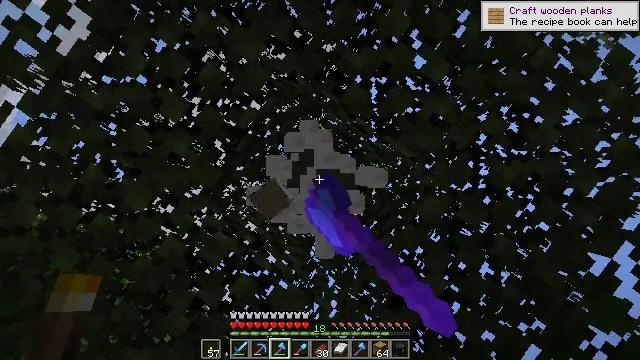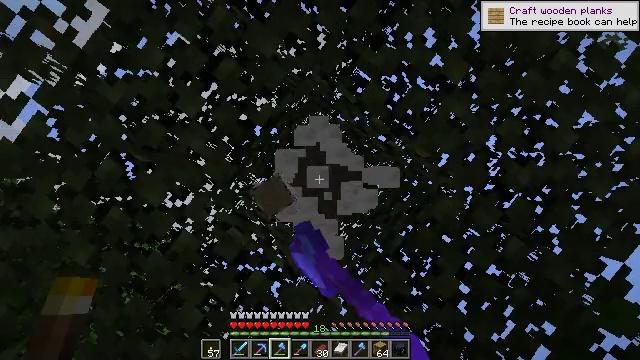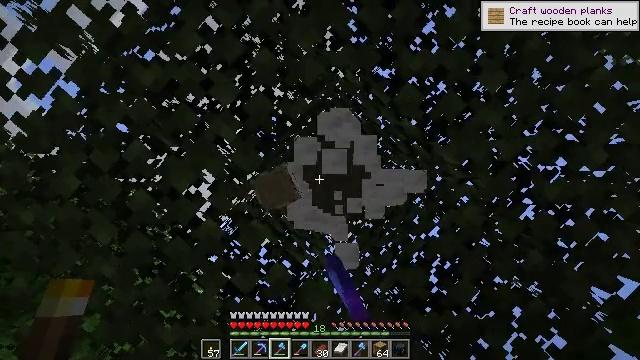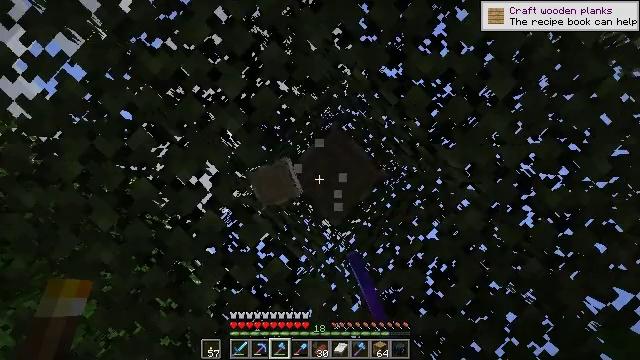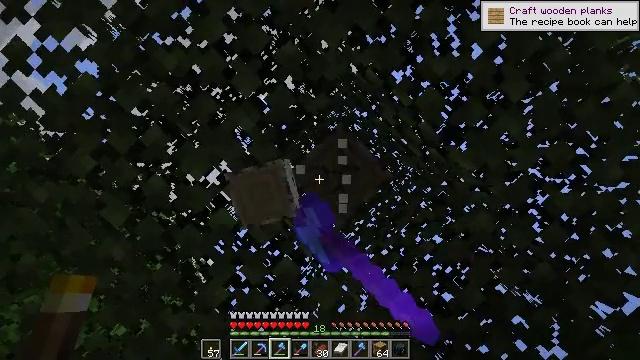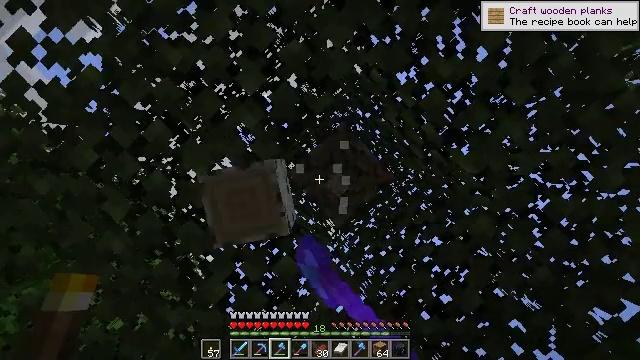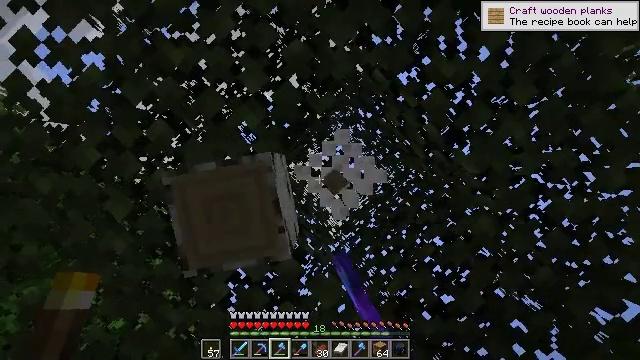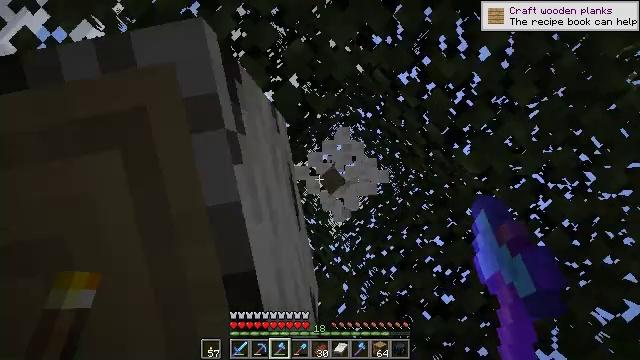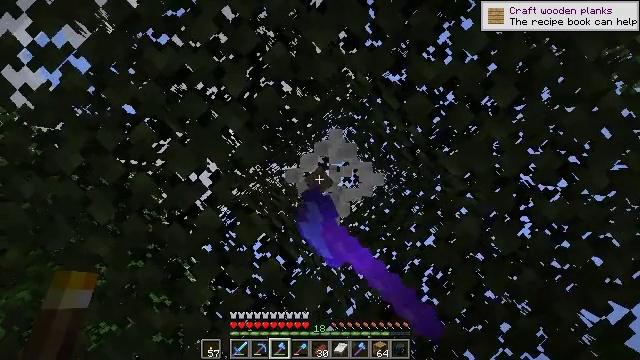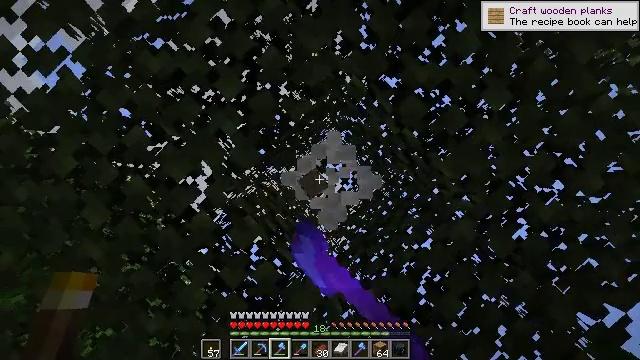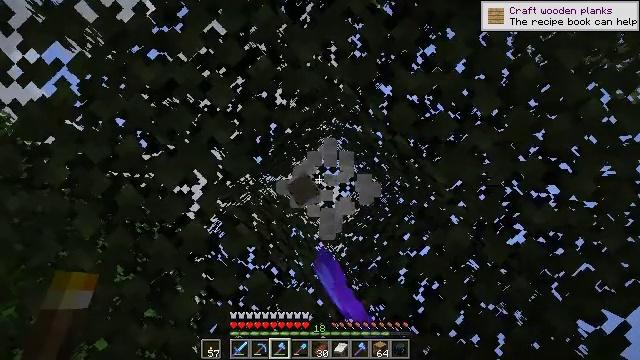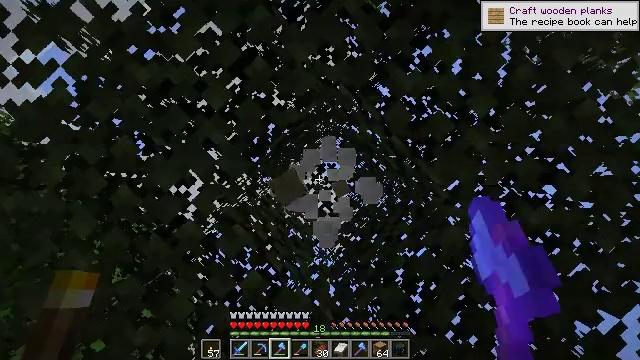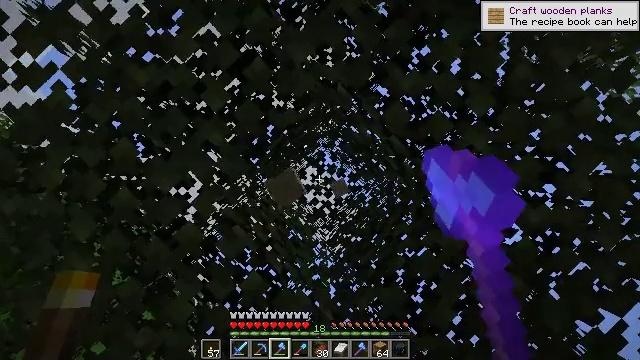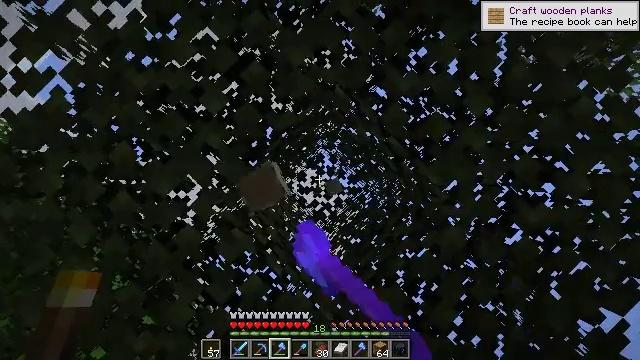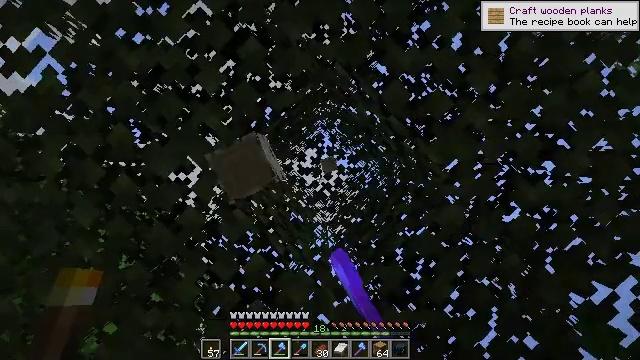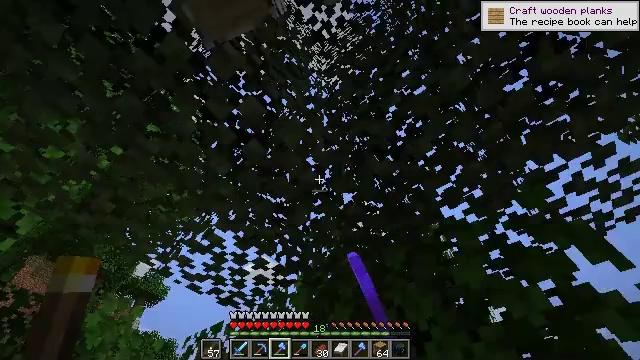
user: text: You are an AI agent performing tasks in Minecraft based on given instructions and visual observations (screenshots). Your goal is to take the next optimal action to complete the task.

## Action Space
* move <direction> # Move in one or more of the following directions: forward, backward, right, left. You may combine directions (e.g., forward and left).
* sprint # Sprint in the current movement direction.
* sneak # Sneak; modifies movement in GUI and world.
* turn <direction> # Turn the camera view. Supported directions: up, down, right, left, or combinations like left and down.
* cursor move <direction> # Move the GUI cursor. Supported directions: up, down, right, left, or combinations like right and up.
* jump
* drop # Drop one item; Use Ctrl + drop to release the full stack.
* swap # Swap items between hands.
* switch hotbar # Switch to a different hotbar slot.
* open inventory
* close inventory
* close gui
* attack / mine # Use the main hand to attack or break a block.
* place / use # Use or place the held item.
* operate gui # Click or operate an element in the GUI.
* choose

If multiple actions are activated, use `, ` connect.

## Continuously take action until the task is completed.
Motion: motion action
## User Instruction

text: Gather birch log for crafting.
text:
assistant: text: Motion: move left, turn right, attack / mine
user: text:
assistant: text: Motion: turn right and down, attack / mine
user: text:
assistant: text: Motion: turn right, attack / mine
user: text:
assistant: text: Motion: turn right, attack / mine
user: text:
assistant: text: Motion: turn right, attack / mine
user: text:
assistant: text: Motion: attack / mine
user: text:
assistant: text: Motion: attack / mine
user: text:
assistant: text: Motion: move right, attack / mine
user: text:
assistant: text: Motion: attack / mine
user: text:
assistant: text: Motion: turn up, attack / mine
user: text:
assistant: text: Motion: attack / mine
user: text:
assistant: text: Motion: attack / mine
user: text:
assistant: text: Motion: attack / mine
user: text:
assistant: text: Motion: turn down, attack / mine
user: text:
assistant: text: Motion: move left, turn right and down
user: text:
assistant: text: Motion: move left, turn right and down
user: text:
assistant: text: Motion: move left, turn right and down
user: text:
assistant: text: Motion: turn right and down
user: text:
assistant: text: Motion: turn right and down
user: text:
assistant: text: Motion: no_op
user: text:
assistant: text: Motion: no_op
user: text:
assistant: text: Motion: turn left and up
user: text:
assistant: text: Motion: move forward
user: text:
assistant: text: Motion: move forward, turn left and up
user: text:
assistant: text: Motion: move forward, turn left and up
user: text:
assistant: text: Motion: move forward, turn left and down
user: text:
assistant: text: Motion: move forward
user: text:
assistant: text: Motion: move forward
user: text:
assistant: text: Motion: move forward, turn right and up
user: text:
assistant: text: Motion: move forward, turn down